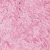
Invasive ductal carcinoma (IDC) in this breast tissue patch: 0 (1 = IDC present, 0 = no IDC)